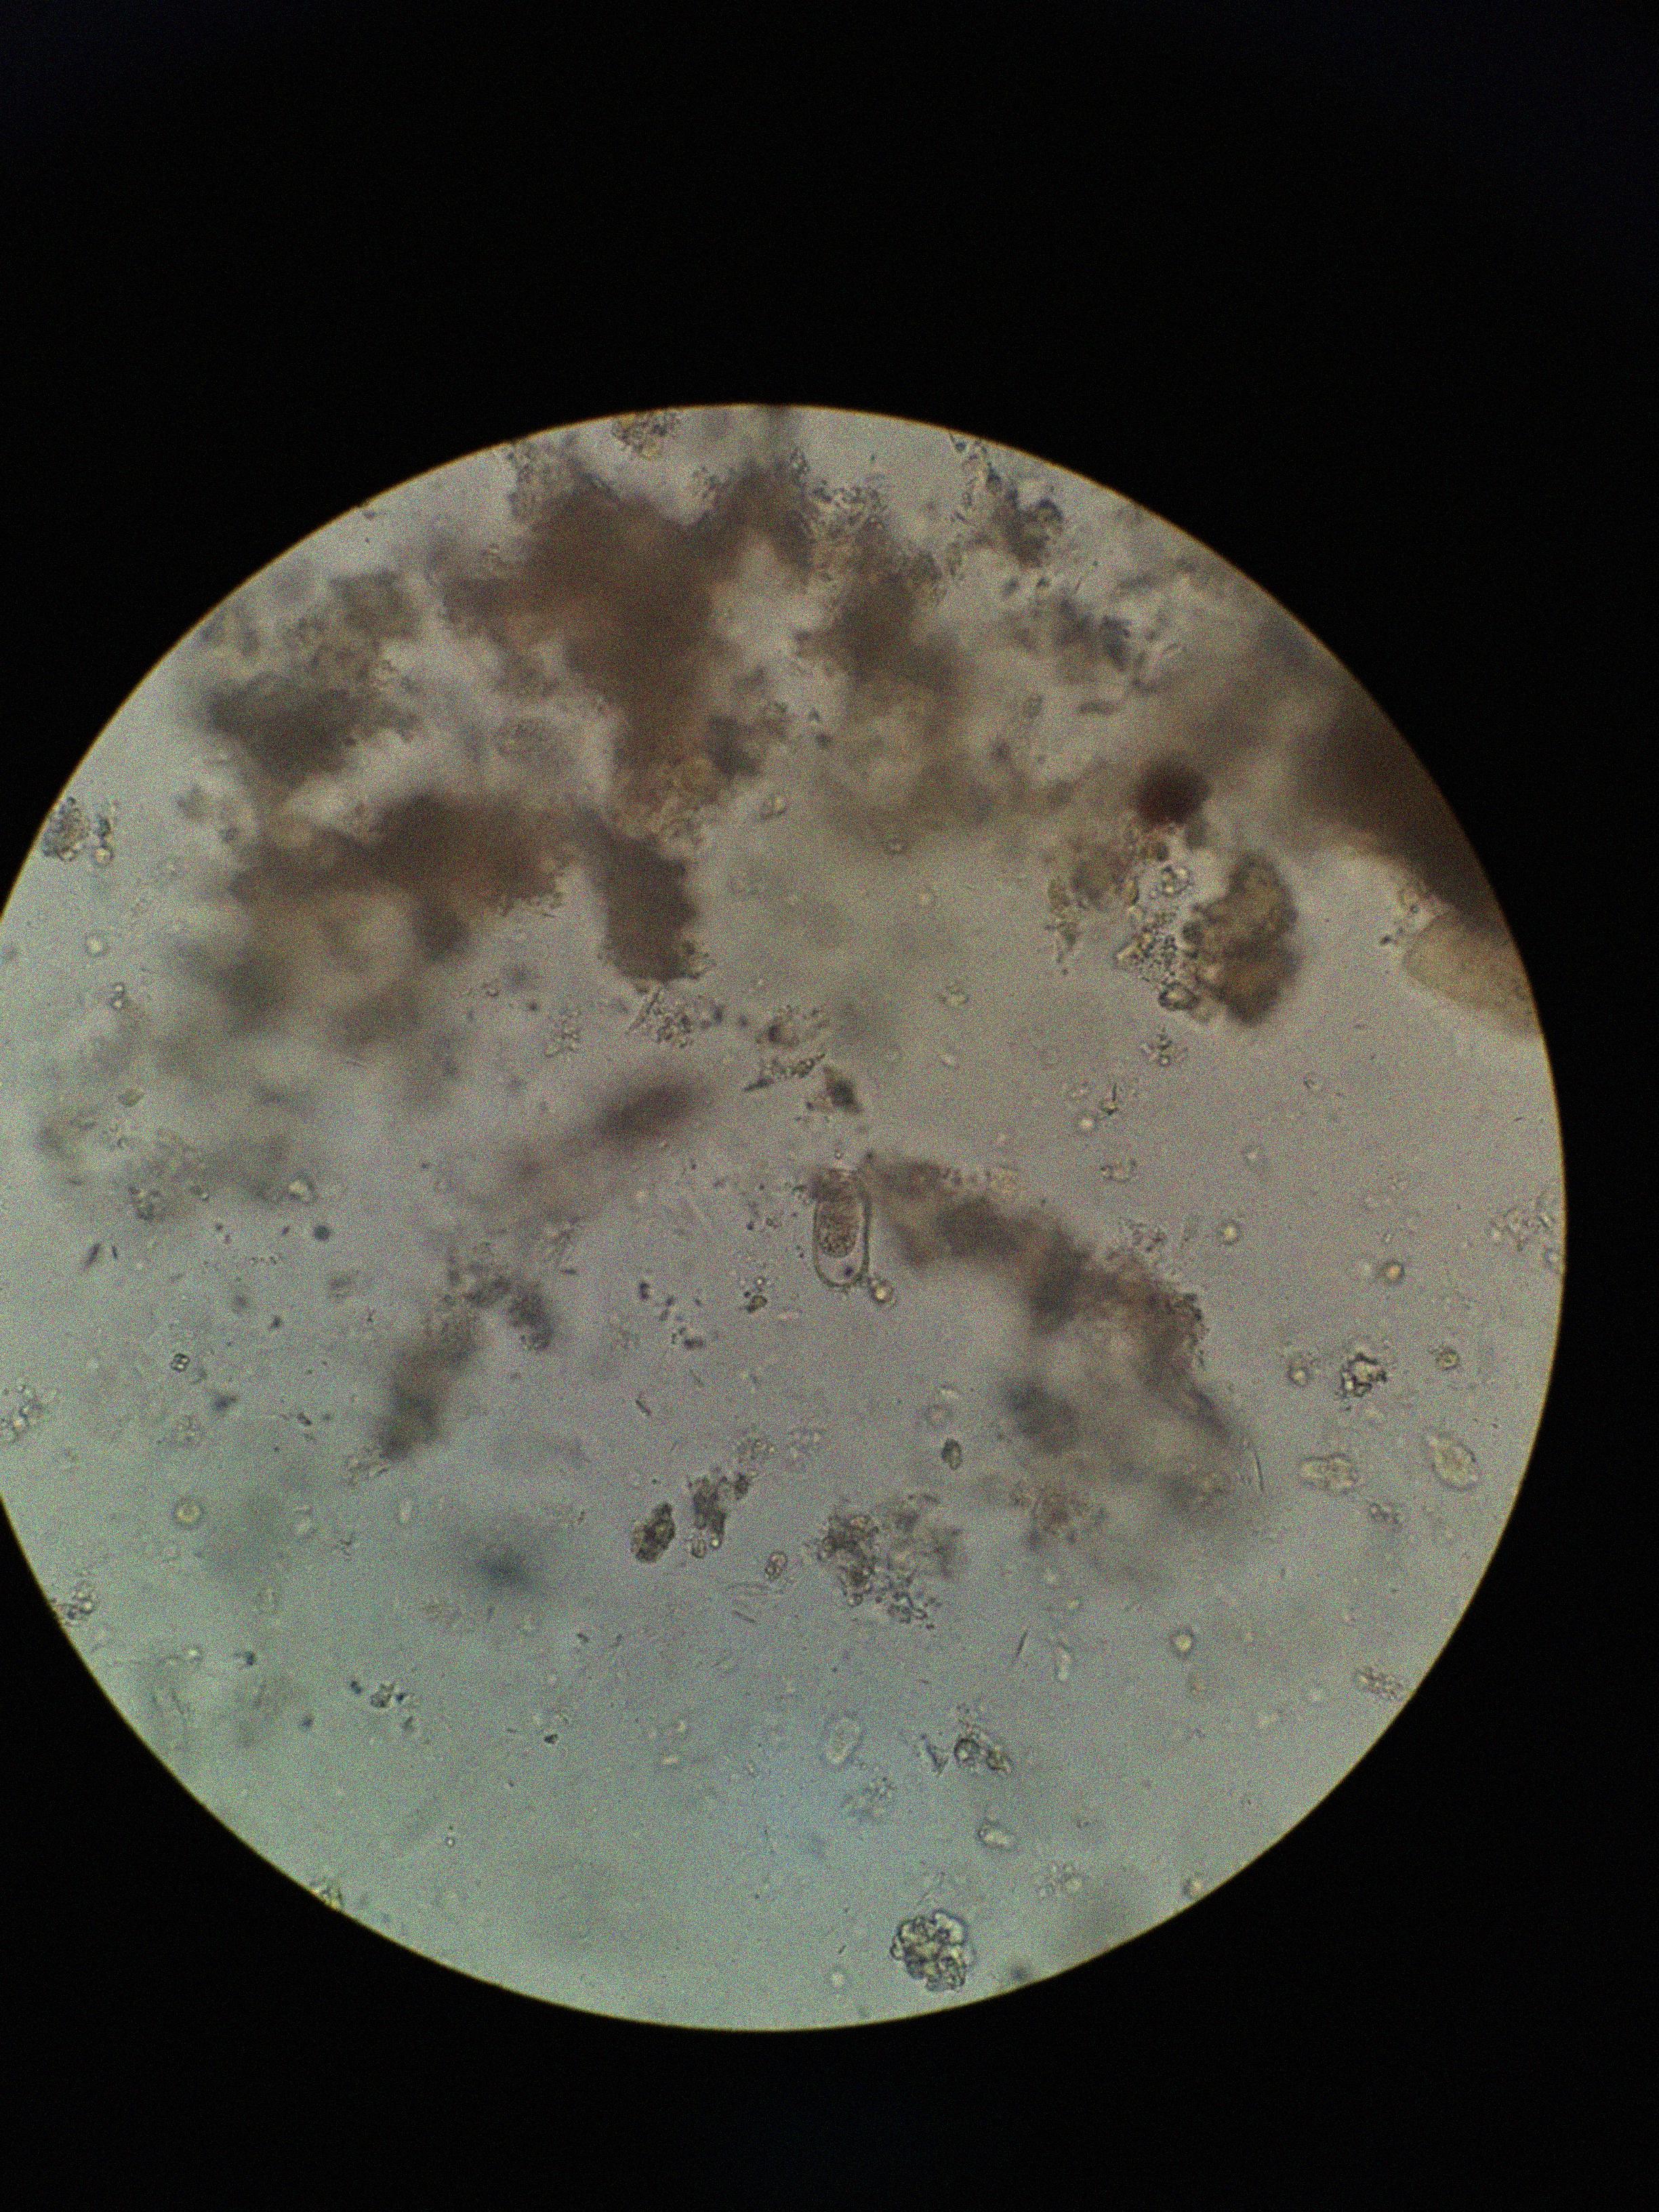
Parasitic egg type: Capillaria philippinensis